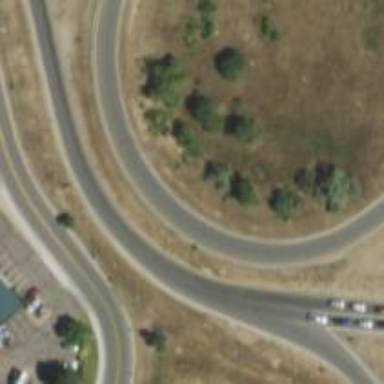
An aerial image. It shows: Trunk link highway.